Aerial crown-view tile of a tropical tree (Barro Colorado Island, Panama), acquired 20240813:
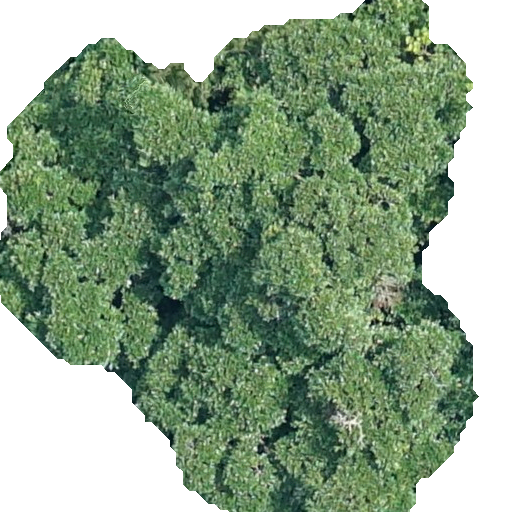
Species: Ficus obtusifolia
GBIF accepted scientific name: Ficus obtusifolia
Crown area: 279.893 m²